Question:
so i have this database along with this code. this codes will enable a user to login to a page with session.
LOGIN FORM(login.php)
'''
<?php
require("common.php");
$submitted_username = '';
if(!empty($_POST))
{
$query = "
SELECT
id,
username,
password,
salt,
email
FROM users
WHERE
username = :username
";
$query_params = array(
':username' => $_POST['username']
);
try
{
$stmt = $db->prepare($query);
$result = $stmt->execute($query_params);
}
catch(PDOException $ex)
{
die("Failed to run query: " . $ex->getMessage());
}
$login_ok = false;
$row = $stmt->fetch();
if($row)
{
$check_password = hash('sha256', $_POST['password'] . $row['salt']);
for($round = 0; $round < 65536; $round++)
{
$check_password = hash('sha256', $check_password . $row['salt']);
}
if($check_password === $row['password'])
{
$login_ok = true;
}
}
if($login_ok)
{
unset($row['salt']);
unset($row['password']);
$_SESSION['user'] = $row;
header("Location: private.php");
die("Redirecting to: private.php");
}
else
{
print("Login Failed.");
$submitted_username = htmlentities($_POST['username'], ENT_QUOTES, 'UTF-8');
}
}
?>
<h1>Login</h1>
<form action="login.php" method="post">
Username:<br />
<input type="text" name="username" value="<?php echo $submitted_username; ?>" />
<br /><br />
Password:<br />
<input type="password" name="password" value="" />
<br /><br />
<input type="submit" value="Login" />
</form>
<a href="register.php">Register</a>
'''
Session(common.php)
'''
<?php
// These variables define the connection information for your MySQL database
$username = "root";
$password = "";
$host = "localhost";
$dbname = "phplogin";
$options = array(PDO::MYSQL_ATTR_INIT_COMMAND => 'SET NAMES utf8');
try
{
$db = new PDO("mysql:host={$host};dbname={$dbname};charset=utf8", $username, $password, $options);
}
catch(PDOException $ex)
{
die("Failed to connect to the database: " . $ex->getMessage());
}
$db->setAttribute(PDO::ATTR_ERRMODE, PDO::ERRMODE_EXCEPTION);
$db->setAttribute(PDO::ATTR_DEFAULT_FETCH_MODE, PDO::FETCH_ASSOC);
if(function_exists('get_magic_quotes_gpc') && get_magic_quotes_gpc())
{
function undo_magic_quotes_gpc(&$array)
{
foreach($array as &$value)
{
if(is_array($value))
{
undo_magic_quotes_gpc($value);
}
else
{
$value = stripslashes($value);
}
}
}
undo_magic_quotes_gpc($_POST);
undo_magic_quotes_gpc($_GET);
undo_magic_quotes_gpc($_COOKIE);
}
header('Content-Type: text/html; charset=utf-8');
session_start();
?>
'''
Display page(private.php)
'''
<?php
require("common.php");
if(empty($_SESSION['user']))
{
header("Location: login.php");
die("Redirecting to login.php");
}
?>
<?php
$query = "
SELECT
id,
username,
email,
task,
task_name
FROM users
";
try
{
$stmt = $db->prepare($query);
$stmt->execute();
}
catch(PDOException $ex)
{
die("Failed to run query: " . $ex->getMessage());
}
$rows = $stmt->fetchAll();
?>
<h1>Memberlist</h1>
<table border='1'>
<tr>
<th>User</th>
<th>E-Mail Address</th>
<th>Task Name</th>
<th>Task Description</th>
</tr>
<?php foreach($rows as $row): ?>
<tr>
<td><?php echo htmlentities($row['username'], ENT_QUOTES, 'UTF-8'); ?></td>
<td><?php echo htmlentities($row['email'], ENT_QUOTES, 'UTF-8'); ?></td>
<td><?php echo htmlentities($row['task_name'], ENT_QUOTES, 'UTF-8'); ?></td>
<td><?php echo htmlentities($row['task'], ENT_QUOTES, 'UTF-8'); ?></td>
</tr>
<?php endforeach; ?>
</table><br />
'''
what i wanted to do is to display the data of the user who is currently login. for example is when user1 logged in every details in his profile lng username, email, task, and task name will be displayed but in my code it will display everyones detail.
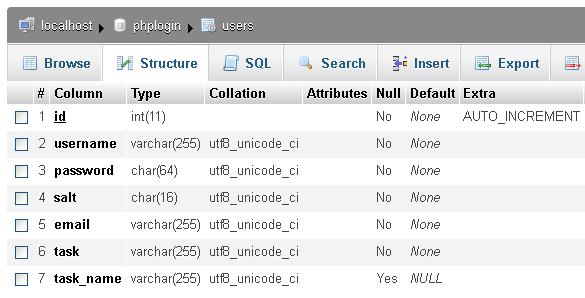
Answer: In your private.php page change the query something like this :
'''
$query = "
SELECT
id,
username,
email,
task,
task_name
FROM users
WHERE id = '".$_SESSION['user']['id']."'
";
'''
Here '$_SESSION['user']['id']' Contains the id of logged in user, So only fetch the details of that user using 'WHERE' in mysql.